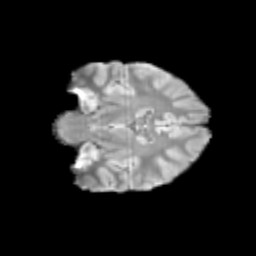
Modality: T2w
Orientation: coronal
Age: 12
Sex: male
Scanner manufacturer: siemens
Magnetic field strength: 3 T
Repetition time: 3.8 s
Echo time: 0.07 s